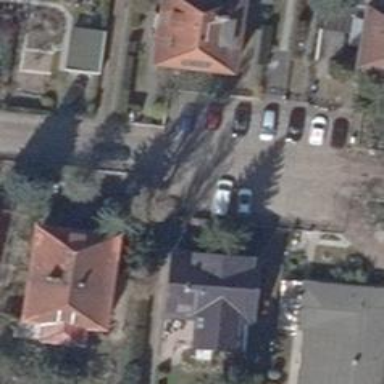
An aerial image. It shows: Paved parking area.